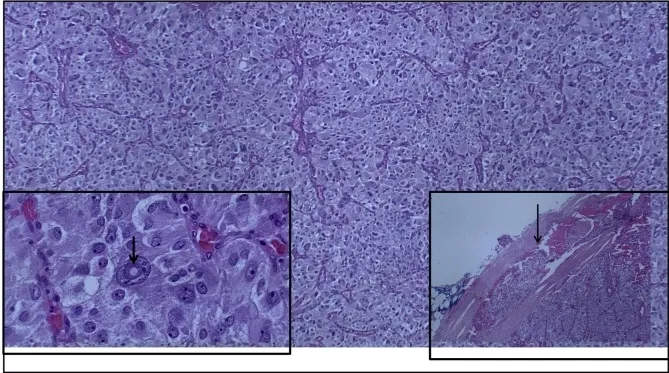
Paraganglioma with organoid/nested (Zallballen) pattern; nests separated by vascularized, thin fibrous septa (H&E, original magnification x40). . Lower left inset:. Large polygonal tumor cells with granular cytoplasm, pleomorphic and bizarre nuclei with prominent nucleoli; occasional (arrow) intranuclear inclusions are present (H&E, original magnification x400). . Lower right inset:. Vascular invasion (arrow) in paraganglioma (H&E, original magnification x40).
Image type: pathology (h&e)